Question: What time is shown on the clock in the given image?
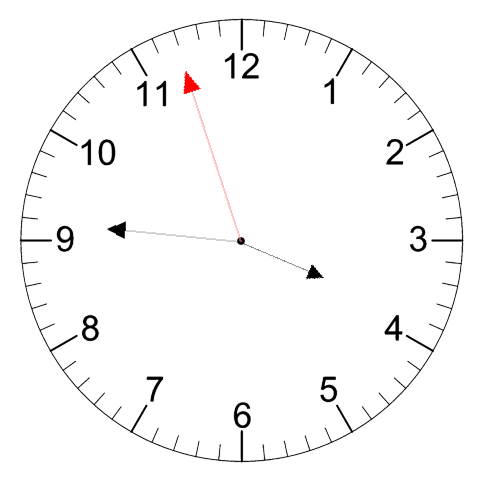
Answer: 03:45:57